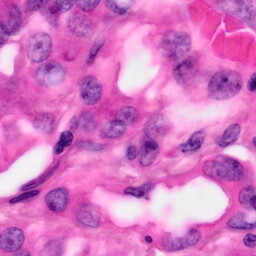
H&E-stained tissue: Pancreatic